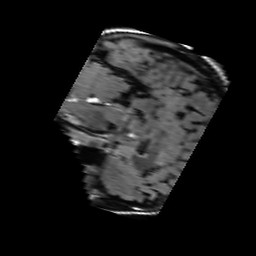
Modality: FLAIR
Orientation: sagittal
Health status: ill
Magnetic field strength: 3 T